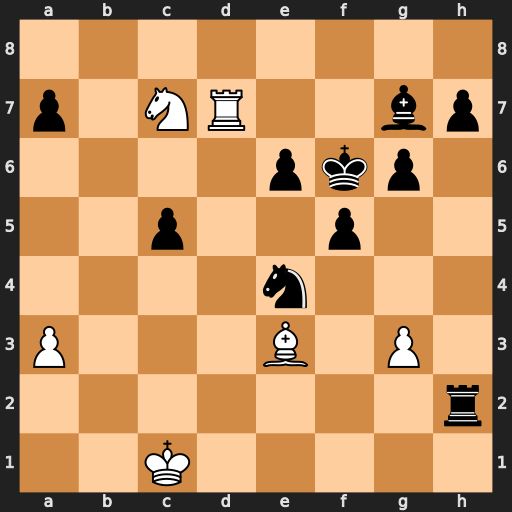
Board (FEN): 8/p1NR2bp/4pkp1/2p2p2/4n3/P3B1P1/7r/2K5
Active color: w
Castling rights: -
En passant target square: -
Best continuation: Ne8+ Ke5 Bf4#